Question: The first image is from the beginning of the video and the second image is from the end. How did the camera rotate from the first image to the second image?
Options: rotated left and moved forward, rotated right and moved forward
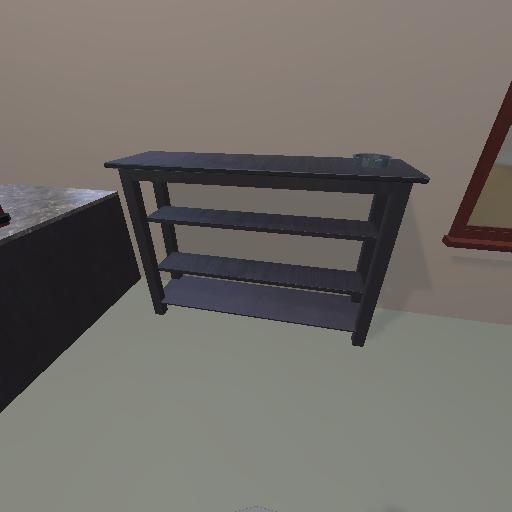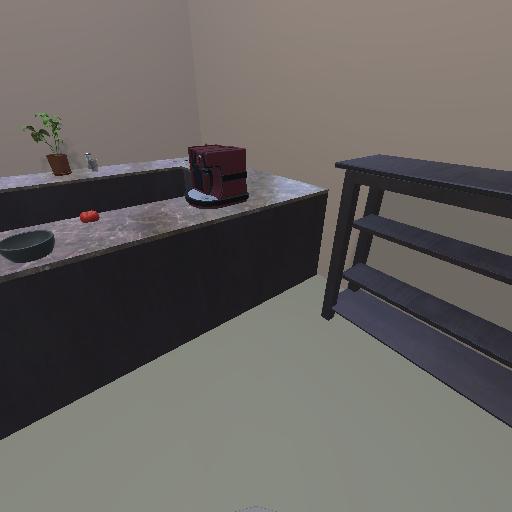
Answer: rotated left and moved forward